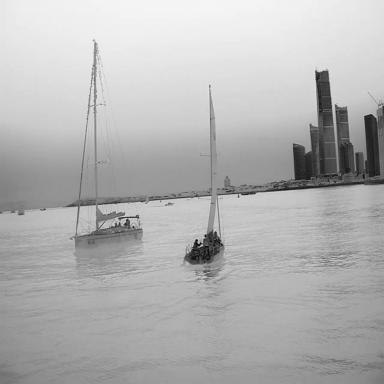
There are seven objects shown in the infrared image, including a container_ship, four sailboats, and two bulk_carriers.